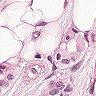
Metastatic tissue present: yes